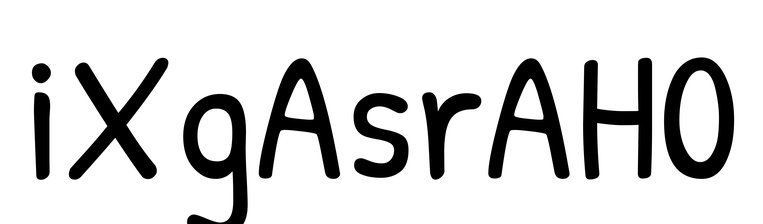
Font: PatrickHand-Regular